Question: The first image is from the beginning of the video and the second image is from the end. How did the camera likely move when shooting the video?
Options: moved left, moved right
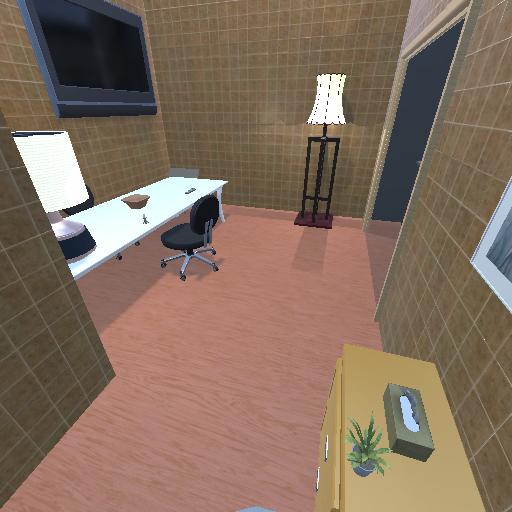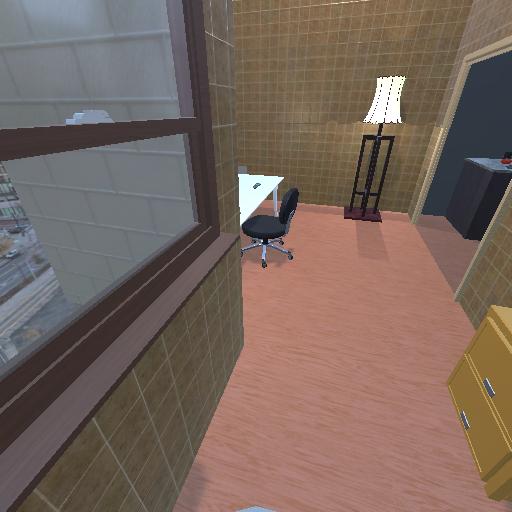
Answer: moved left